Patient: sex F, age 31
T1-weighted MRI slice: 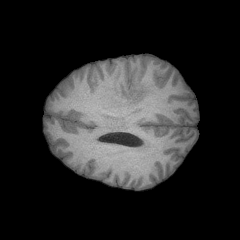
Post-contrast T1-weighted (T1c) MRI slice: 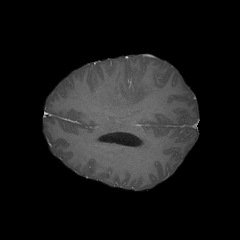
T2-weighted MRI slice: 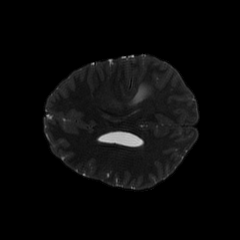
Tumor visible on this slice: yes
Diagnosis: Glioblastoma, IDH-wildtype
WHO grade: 4